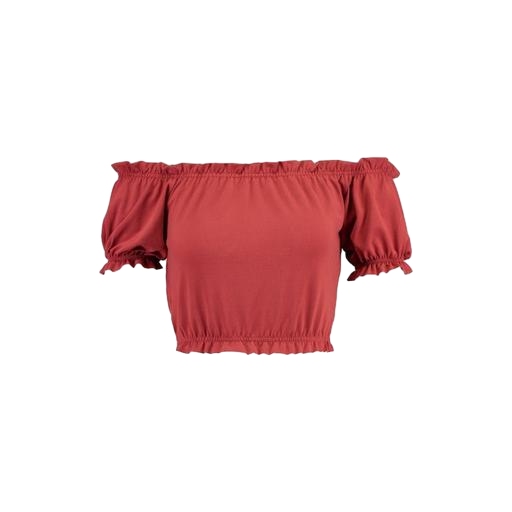
red bardot top, red cropped top, short-sleeve top only macy, white background